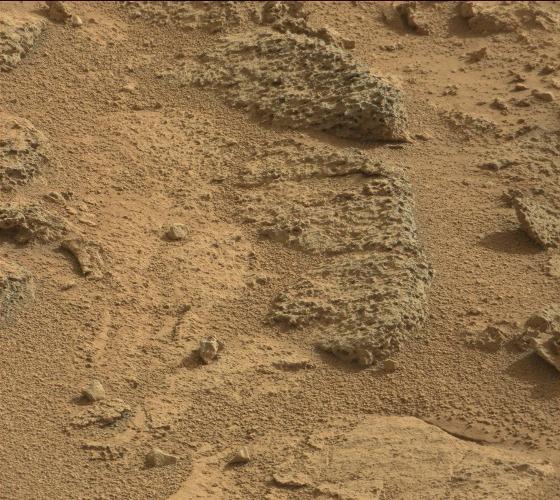
Terrain classes present: Bedrock, Gravel / Sand / Soil, Rock, Shadow